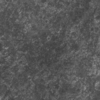
Label: not_dusty